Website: walmart
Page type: customer-info-address
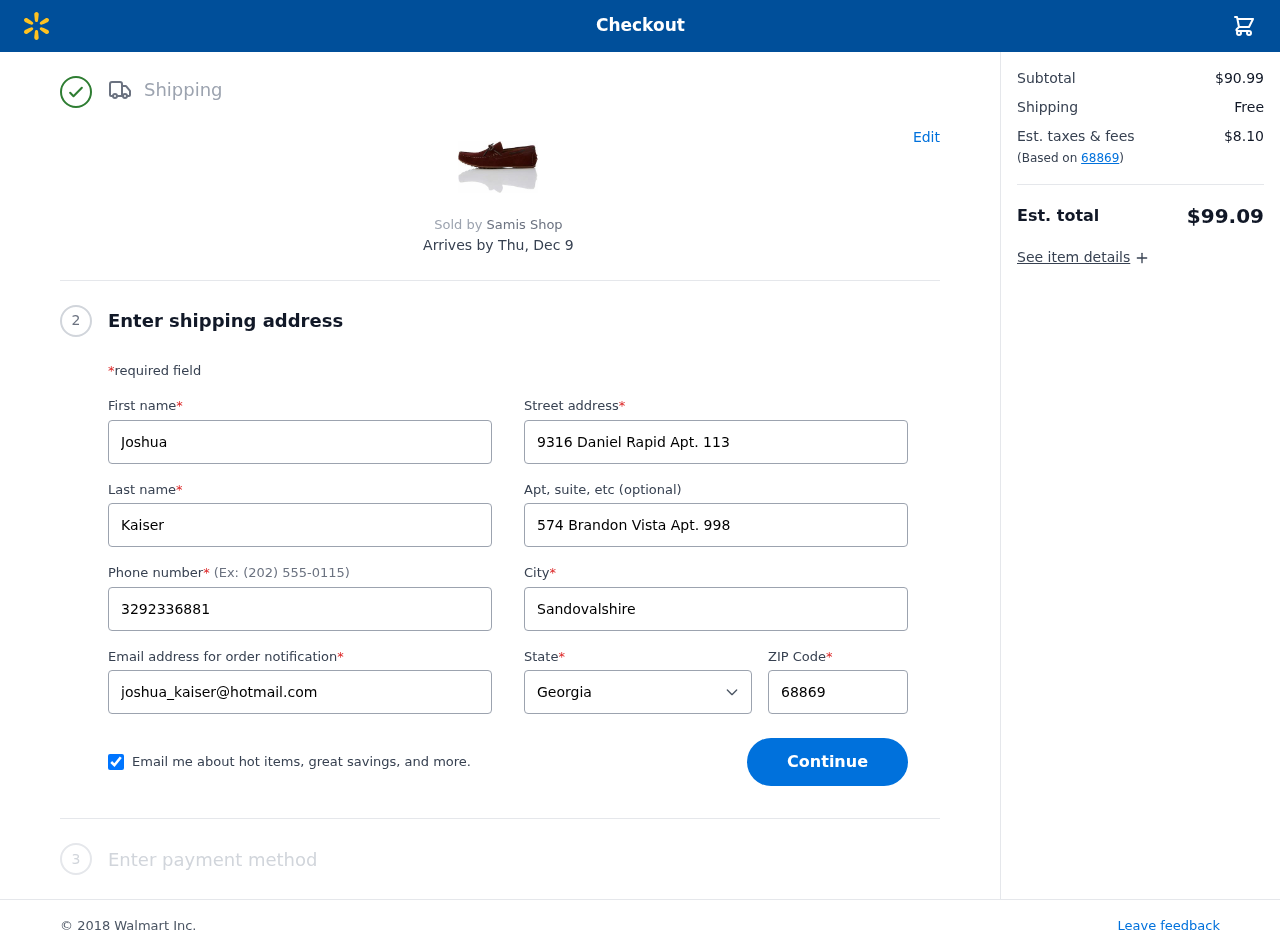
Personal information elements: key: PII_CITY
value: Sandovalshire
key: PII_EMAIL
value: joshua_kaiser@hotmail.com
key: PII_FIRSTNAME
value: Joshua
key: PII_LASTNAME
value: Kaiser
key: PII_PHONE
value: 3292336881
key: PII_POSTCODE
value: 68869
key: PII_STATE
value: Georgia
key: PII_STREET
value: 9316 Daniel Rapid Apt. 113
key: PII_STREET2
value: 574 Brandon Vista Apt. 998
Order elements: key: ORDER_DELIVERY_DATE
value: Thu, Dec 9
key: ORDER_SUBTOTAL
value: $90.99
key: ORDER_SHIPPING_COST
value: Free
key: ORDER_TAX
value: $8.10
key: ORDER_TOTAL
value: $99.09